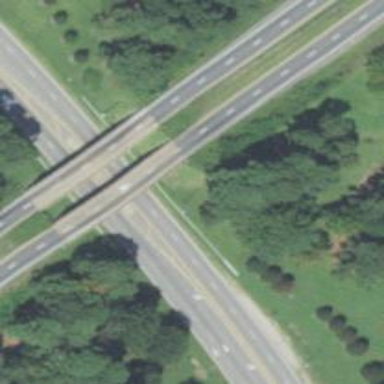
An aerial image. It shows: Motorway bridge.